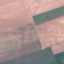
Land use / land cover class: AnnualCrop